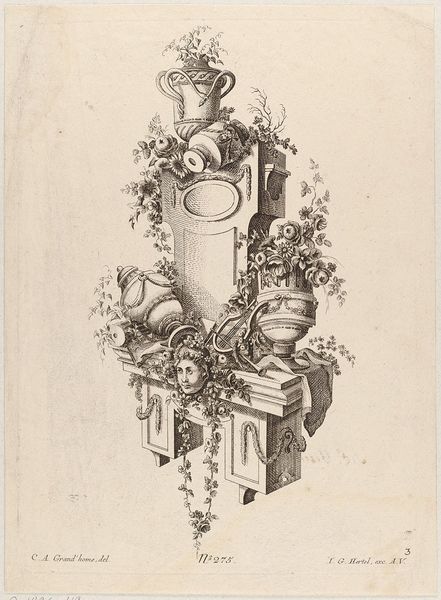
Titel: Konsole, Blatt 3 aus einer Folge von Inschrifttafeln, Urnen und Blumen
Künstler: Karl August Grossmann
Standort: Hamburg
Institution: Museum für Kunst und Gewerbe Hamburg
Schlagwörter: kopf, blume, blumen, ornament, architektur, gesicht, signatur, blatt, girlande, pflanze, pflanzen, vase, topf, papier, grafik, graphik, vasen, fotografie, photographie, maske, druckgraphik, schwarz-weiß, druckgrafik, radierung, stich, titel, text, beschriftung, schlange, girlanden, konsole, pokal, harfe, lyra, kupferstich, leier, dekorativ, urne, nummer, details, dreidimensional, räumlich, zither, urnen, reproduktionen, blumengewinde, druckerzeugnisse, psalterium, blüte, ornamentstich, vorlageblätter